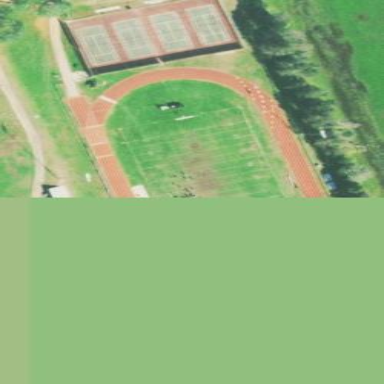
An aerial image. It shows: Pitch for American football.